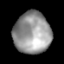
Tissue: lung
Cell type: T cells
Senescence score: 0.1658
Nuclear area (px): 1500
Mean DAPI intensity: 151.114